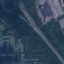
Land use / land cover class: Highway